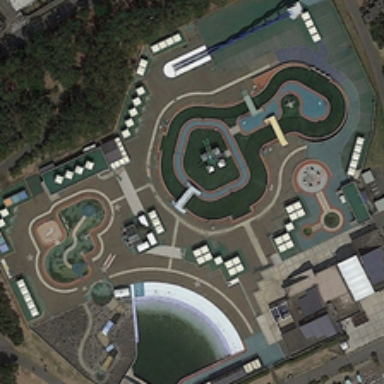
Some houses and artificial lakes were built in the park .